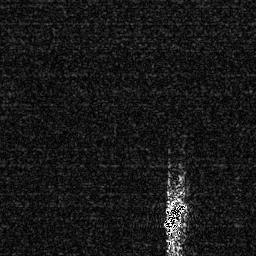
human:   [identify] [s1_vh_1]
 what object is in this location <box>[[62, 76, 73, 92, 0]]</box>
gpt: <ref>1 medium ship at the bottom</ref>